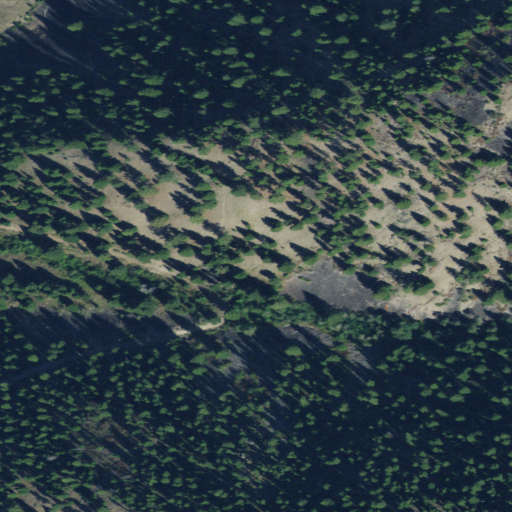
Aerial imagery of valley in Montana named Stevens Gulch containing evergreen forest, shrub, and grassland